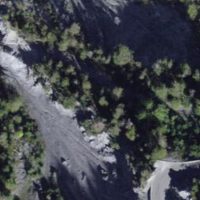
EUNIS habitat code: 50
Species observed at this site:
Strix aluco